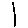
Label: line